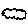
Label: cloud